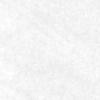
Label: no_change